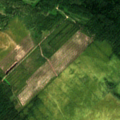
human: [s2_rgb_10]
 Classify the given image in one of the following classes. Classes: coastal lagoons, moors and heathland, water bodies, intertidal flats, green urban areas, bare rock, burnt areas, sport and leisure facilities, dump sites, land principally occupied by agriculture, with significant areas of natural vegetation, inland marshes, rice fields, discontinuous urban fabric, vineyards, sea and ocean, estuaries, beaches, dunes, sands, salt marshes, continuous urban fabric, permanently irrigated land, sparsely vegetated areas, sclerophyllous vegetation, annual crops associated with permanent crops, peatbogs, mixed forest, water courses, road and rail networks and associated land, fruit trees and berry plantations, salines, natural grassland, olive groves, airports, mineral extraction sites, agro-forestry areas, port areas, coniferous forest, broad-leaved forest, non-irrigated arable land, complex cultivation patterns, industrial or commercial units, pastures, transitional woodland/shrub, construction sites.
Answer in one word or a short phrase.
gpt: coniferous forest, mixed forest, peatbogs